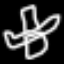
Label: airplane